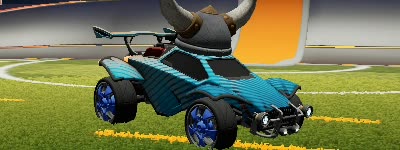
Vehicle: octane